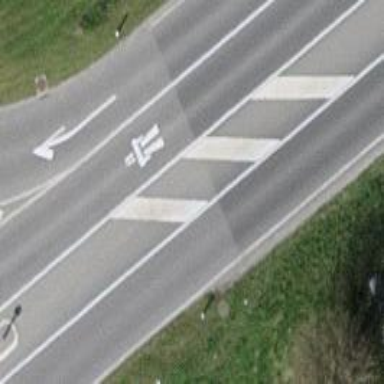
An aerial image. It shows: Asphalt road classified as primary highway.